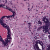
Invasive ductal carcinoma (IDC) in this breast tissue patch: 0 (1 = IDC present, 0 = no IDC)